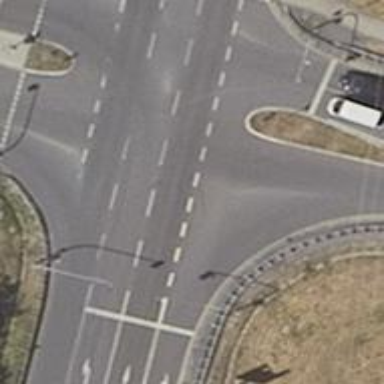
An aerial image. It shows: Asphalt road with separate sidewalk. The road is primary highway and is designated as motorroad.